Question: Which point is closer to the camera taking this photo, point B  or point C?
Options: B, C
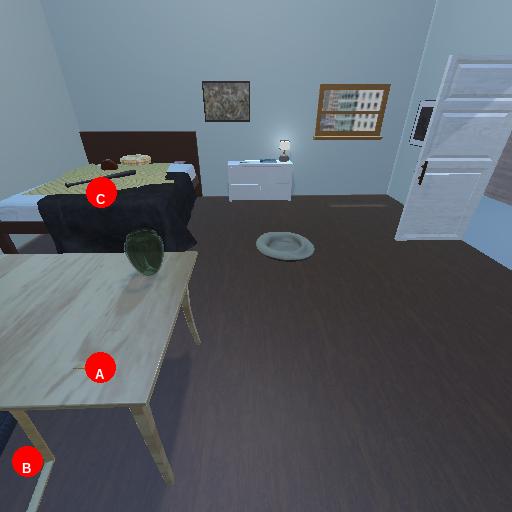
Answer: B